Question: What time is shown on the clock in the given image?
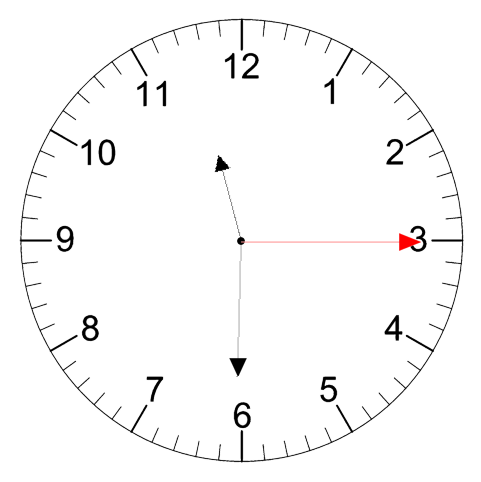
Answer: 11:30:15